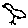
Label: bird